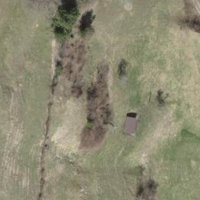
EUNIS habitat code: 24
Species observed at this site:
Euphorbia cyparissias